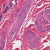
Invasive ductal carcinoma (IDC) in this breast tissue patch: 0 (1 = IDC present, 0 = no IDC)